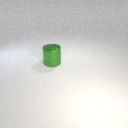
large green metal cylinder